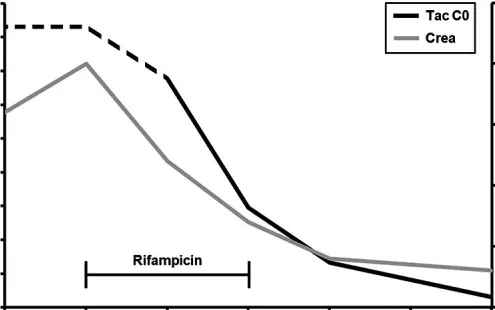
Timeline of tacrolimus trough concentration (black) and serum creatinine (grey) in patient A. Day 1 was day of admission. Dashed line indicates approximate tacrolimus trough concentration, above assay detection limit. Time bar (black) indicates days of rifampicin application.
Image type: chart (chart)